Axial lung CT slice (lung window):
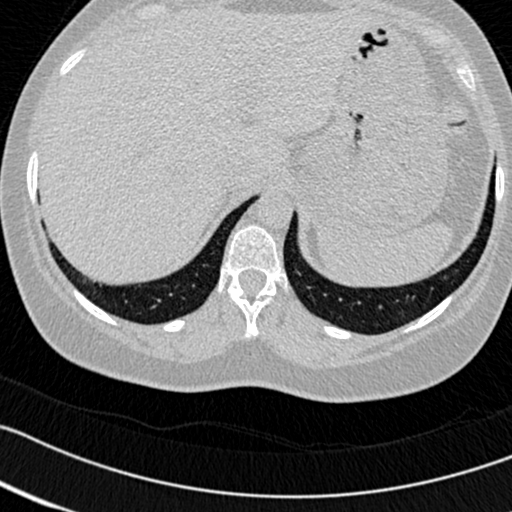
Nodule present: no